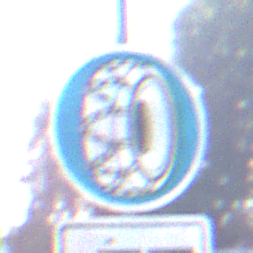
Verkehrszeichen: SchneekettenVorgeschrieben
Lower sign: HinweisDurchSinnbild16
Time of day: MorningAfternoon
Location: Outdoor (Suburban)
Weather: PartlyCloudy
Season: NotSpecified
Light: Natural